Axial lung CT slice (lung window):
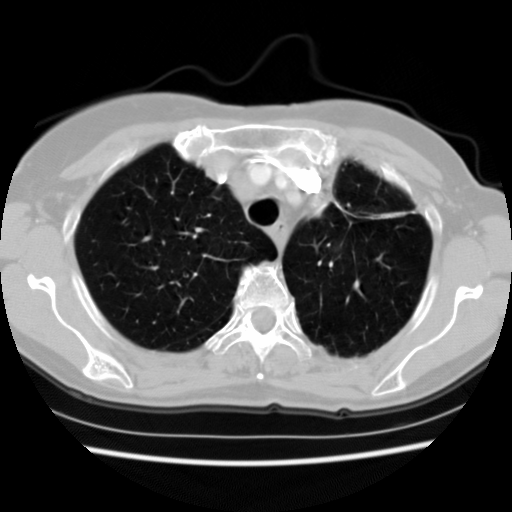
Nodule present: no